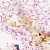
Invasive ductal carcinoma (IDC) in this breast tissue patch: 0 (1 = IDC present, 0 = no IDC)